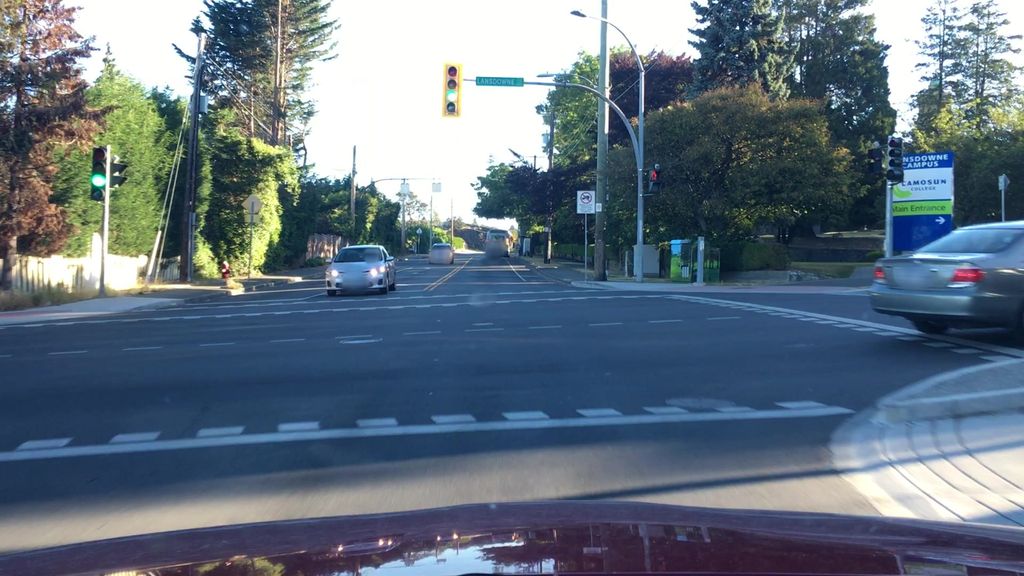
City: victoria